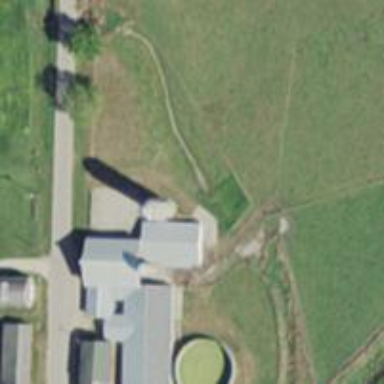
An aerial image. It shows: Silo.